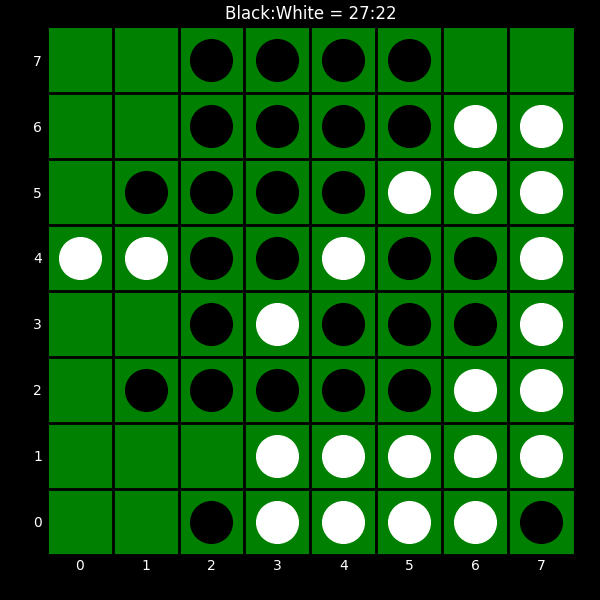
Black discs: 27
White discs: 22